Interaction volume radius: 5 \u00c5
Interaction volume height: 15 \u00c5
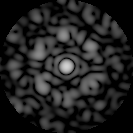
Disorder parameter: 0.6247